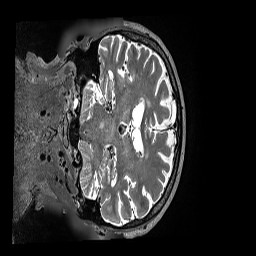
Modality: T2w
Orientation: coronal
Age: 82
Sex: female